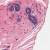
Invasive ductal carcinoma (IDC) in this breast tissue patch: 0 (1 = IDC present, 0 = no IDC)